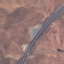
Label: Highway